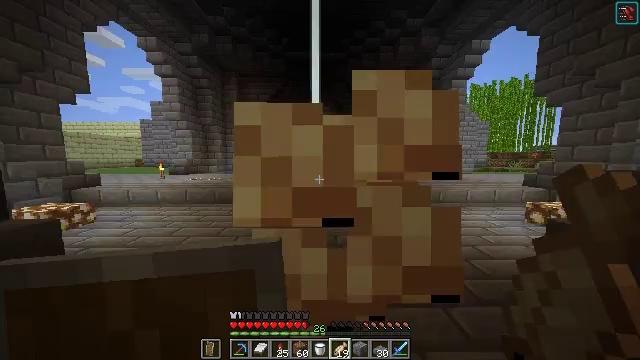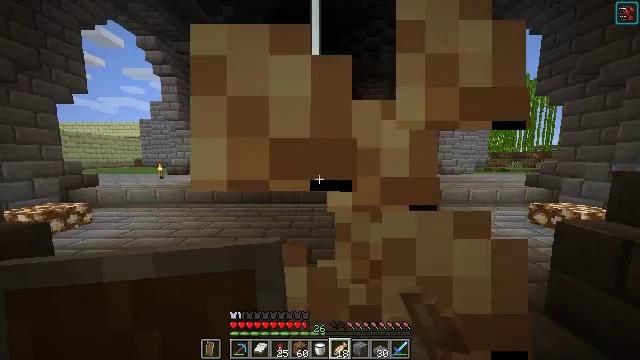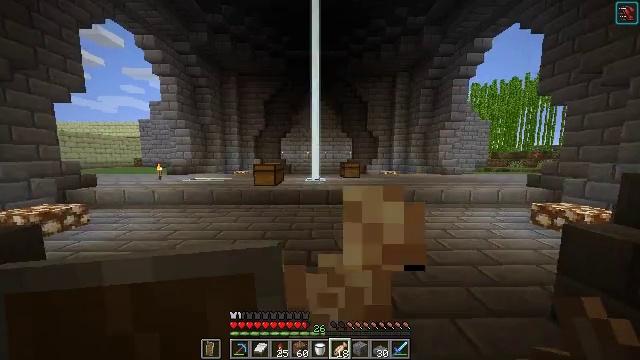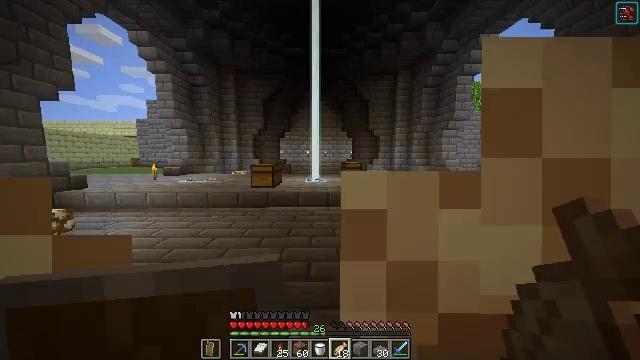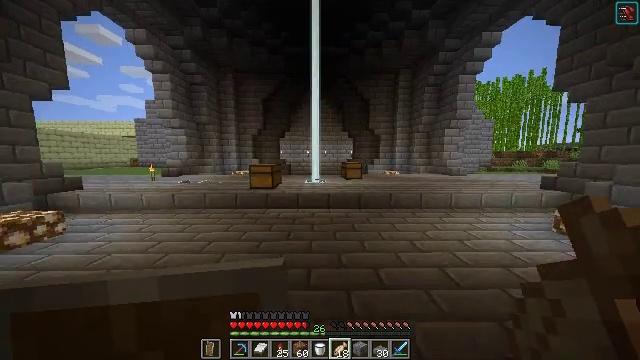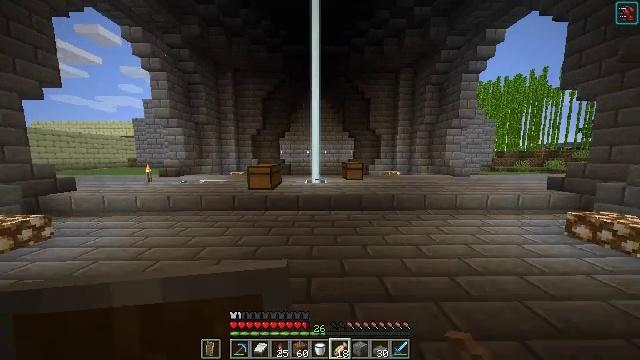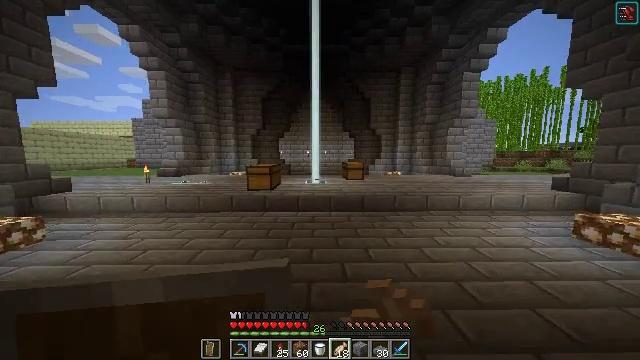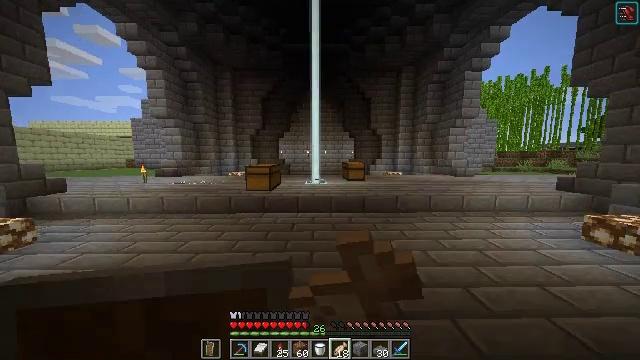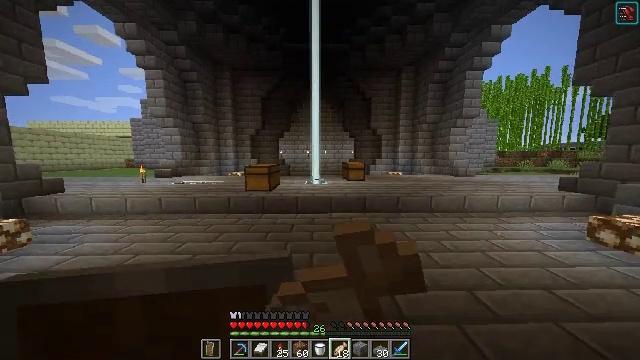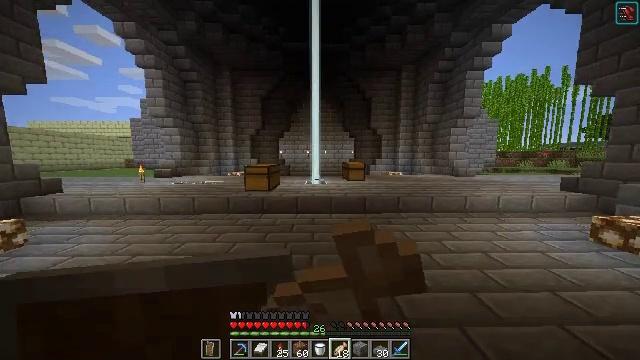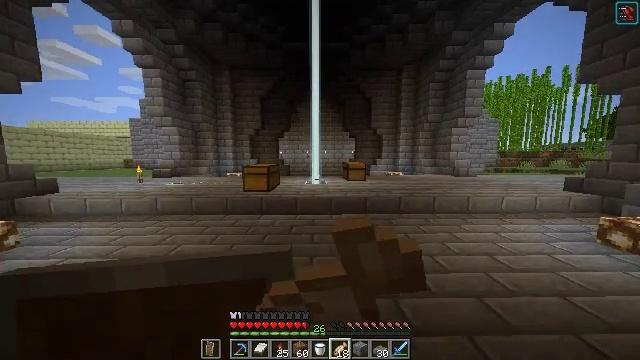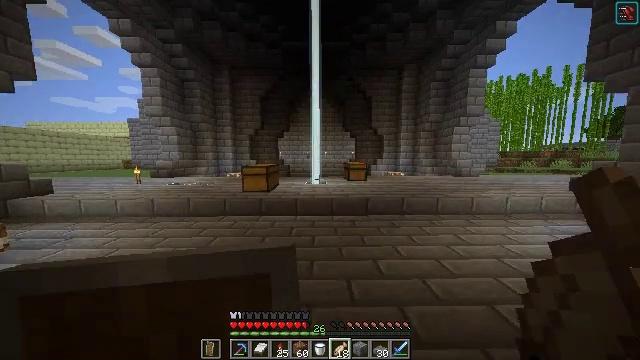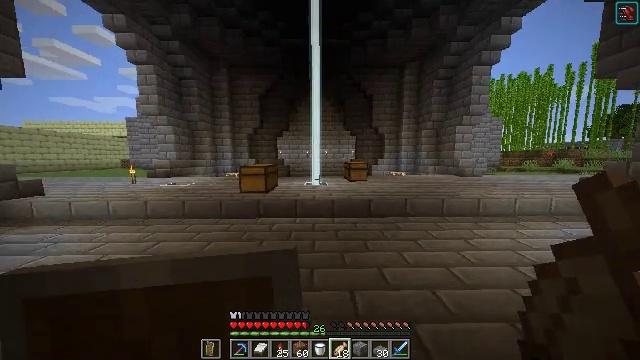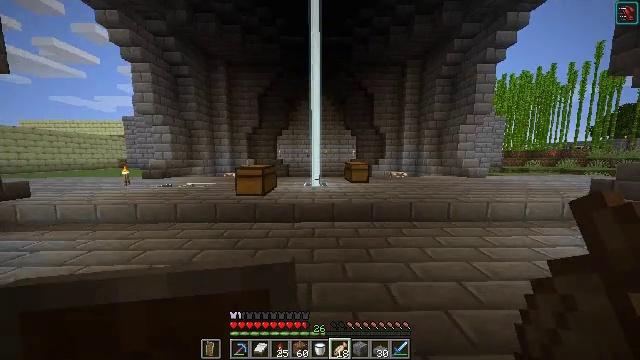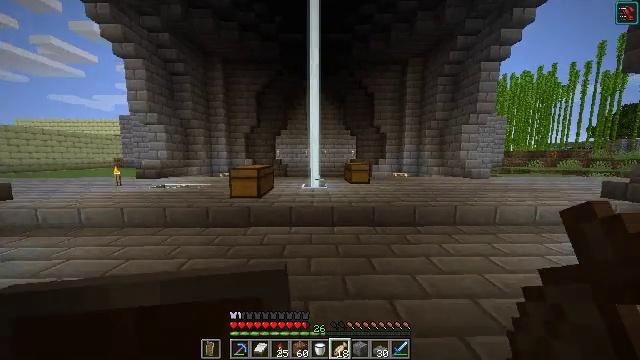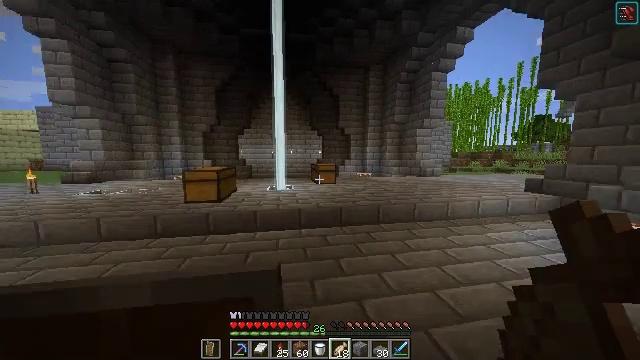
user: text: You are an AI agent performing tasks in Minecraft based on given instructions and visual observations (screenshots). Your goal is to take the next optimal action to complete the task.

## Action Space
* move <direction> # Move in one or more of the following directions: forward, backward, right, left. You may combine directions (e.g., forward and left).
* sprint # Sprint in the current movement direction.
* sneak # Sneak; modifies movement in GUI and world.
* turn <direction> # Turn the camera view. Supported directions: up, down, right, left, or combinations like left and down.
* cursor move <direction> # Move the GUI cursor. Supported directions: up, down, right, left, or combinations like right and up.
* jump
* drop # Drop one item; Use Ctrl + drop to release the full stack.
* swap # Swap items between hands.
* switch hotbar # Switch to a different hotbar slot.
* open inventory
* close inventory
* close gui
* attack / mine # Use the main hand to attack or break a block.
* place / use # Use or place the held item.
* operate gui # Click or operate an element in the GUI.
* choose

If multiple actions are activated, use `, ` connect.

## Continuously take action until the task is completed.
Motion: motion action
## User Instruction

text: Utilize the crafting table for clay.
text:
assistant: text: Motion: move forward, use / place
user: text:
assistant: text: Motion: move forward, use / place
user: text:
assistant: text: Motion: move forward, use / place
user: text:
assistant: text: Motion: move forward, use / place
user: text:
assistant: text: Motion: move forward, use / place
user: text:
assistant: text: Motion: move forward, use / place
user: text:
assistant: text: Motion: move forward, use / place
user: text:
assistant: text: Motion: move forward, use / place
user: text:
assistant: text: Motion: move forward, use / place
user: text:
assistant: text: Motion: move forward, use / place
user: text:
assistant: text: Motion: move forward
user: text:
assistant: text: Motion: move forward
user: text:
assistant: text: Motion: move forward
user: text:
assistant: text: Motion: move forward
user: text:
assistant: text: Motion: move forward, turn right
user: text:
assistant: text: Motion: move forward, turn right and up
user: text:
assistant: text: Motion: move forward, turn right and up
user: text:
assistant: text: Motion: turn right and up
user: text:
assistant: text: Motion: turn right
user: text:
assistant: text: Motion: no_op
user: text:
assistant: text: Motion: no_op
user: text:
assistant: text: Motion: no_op
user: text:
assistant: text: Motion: no_op
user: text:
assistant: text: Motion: no_op
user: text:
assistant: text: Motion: no_op
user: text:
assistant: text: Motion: no_op
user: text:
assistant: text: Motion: no_op
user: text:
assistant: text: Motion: no_op
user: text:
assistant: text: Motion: no_op
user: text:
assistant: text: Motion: no_op